Question: How could I create a rounded 'ImageView' in Android?
I have tried the following code, but it's not working fine.
Code:
'''
Bitmap circleBitmap = Bitmap.createBitmap(bitmap.getWidth(), bitmap.getHeight(), Bitmap.Config.ARGB_8888);
BitmapShader shader = new BitmapShader (bitmap, TileMode.CLAMP, TileMode.CLAMP);
Paint paint = new Paint();
paint.setShader(shader);
Canvas c = new Canvas(circleBitmap);
c.drawCircle(bitmap.getWidth()/2, bitmap.getHeight()/2, bitmap.getWidth()/2, paint);
imageView.setImageBitmap(circleBitmap);
'''
Image inside the circle:

How can I do this?
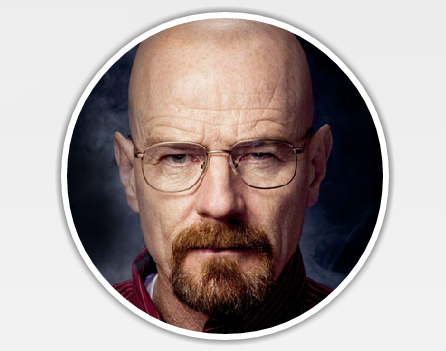
Answer: I too needed a rounded ImageView, I used the below code, you can modify it accordingly:
'''
import android.content.Context;
import android.graphics.Bitmap;
import android.graphics.Bitmap.Config;
import android.graphics.Canvas;
import android.graphics.Color;
import android.graphics.Paint;
import android.graphics.PorterDuff.Mode;
import android.graphics.PorterDuffXfermode;
import android.graphics.Rect;
import android.graphics.drawable.BitmapDrawable;
import android.graphics.drawable.Drawable;
import android.util.AttributeSet;
import android.widget.ImageView;
public class RoundedImageView extends ImageView {
public RoundedImageView(Context context) {
super(context);
}
public RoundedImageView(Context context, AttributeSet attrs) {
super(context, attrs);
}
public RoundedImageView(Context context, AttributeSet attrs, int defStyle) {
super(context, attrs, defStyle);
}
@Override
protected void onDraw(Canvas canvas) {
Drawable drawable = getDrawable();
if (drawable == null) {
return;
}
if (getWidth() == 0 || getHeight() == 0) {
return;
}
Bitmap b = ((BitmapDrawable) drawable).getBitmap();
Bitmap bitmap = b.copy(Bitmap.Config.ARGB_8888, true);
int w = getWidth();
@SuppressWarnings("unused")
int h = getHeight();
Bitmap roundBitmap = getCroppedBitmap(bitmap, w);
canvas.drawBitmap(roundBitmap, 0, 0, null);
}
public static Bitmap getCroppedBitmap(Bitmap bmp, int radius) {
Bitmap sbmp;
if (bmp.getWidth() != radius || bmp.getHeight() != radius) {
float smallest = Math.min(bmp.getWidth(), bmp.getHeight());
float factor = smallest / radius;
sbmp = Bitmap.createScaledBitmap(bmp,
(int) (bmp.getWidth() / factor),
(int) (bmp.getHeight() / factor), false);
} else {
sbmp = bmp;
}
Bitmap output = Bitmap.createBitmap(radius, radius, Config.ARGB_8888);
Canvas canvas = new Canvas(output);
final String color = "#BAB399";
final Paint paint = new Paint();
final Rect rect = new Rect(0, 0, radius, radius);
paint.setAntiAlias(true);
paint.setFilterBitmap(true);
paint.setDither(true);
canvas.drawARGB(0, 0, 0, 0);
paint.setColor(Color.parseColor(color));
canvas.drawCircle(radius / 2 + 0.7f, radius / 2 + 0.7f,
radius / 2 + 0.1f, paint);
paint.setXfermode(new PorterDuffXfermode(Mode.SRC_IN));
canvas.drawBitmap(sbmp, rect, rect, paint);
return output;
}
}
'''